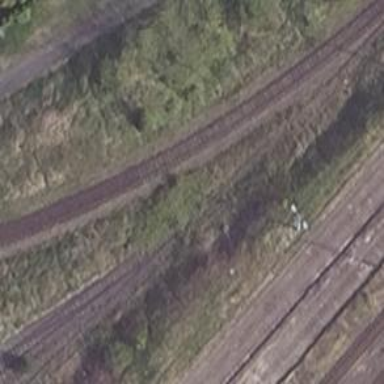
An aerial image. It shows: Railway switch.